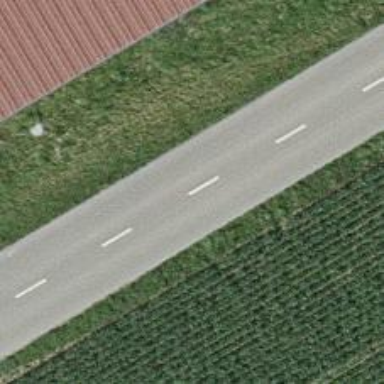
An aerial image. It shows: Unclassified road with asphalt surface.